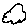
Label: cloud